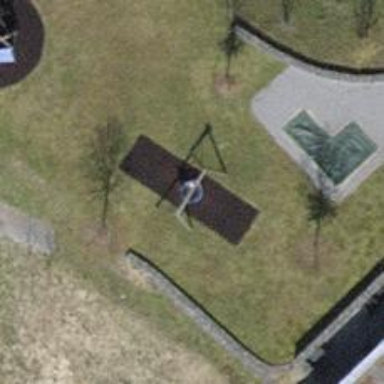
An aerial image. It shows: Playground with basket swing.